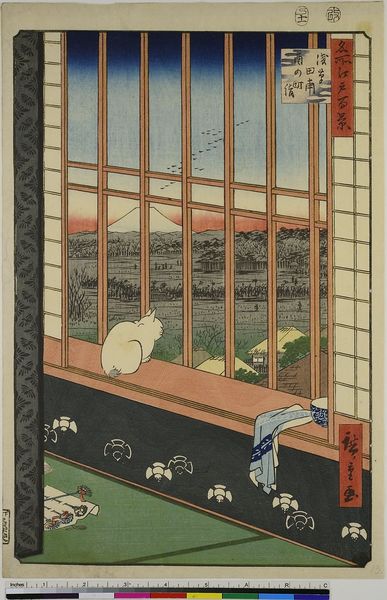
Titel: Reisfelder in Asakusa und das Torinomachi Fest, Blatt 101 aus der Serie: 100 berühmte Ansichten von Edo
Künstler: Utagawa Hiroshige
Standort: Hamburg
Institution: Museum für Kunst und Gewerbe Hamburg
Schlagwörter: landschaft, fenster, tuch, vögel, gitter, boden, holzschnitt, papier, berge, gebirge, laden, katze, vulkan, schwarm, druckgraphik, druckgrafik, zeit, farbholzschnitt, teehaus, edo, fuji, fujiyama, reproduktionen, volcano, druckerzeugnisse, geschäft, ukiyo, volcan